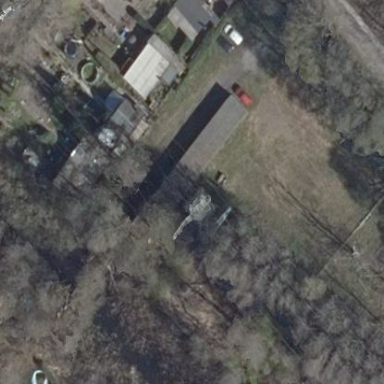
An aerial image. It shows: Group of garages.